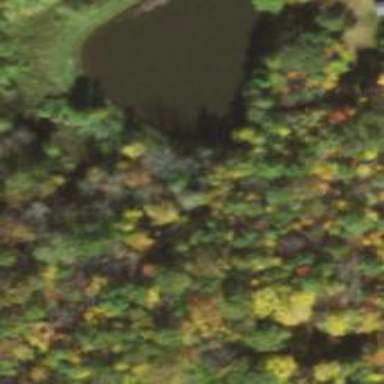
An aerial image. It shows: Serene pond surrounded by nature.